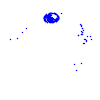
Particle: kaon